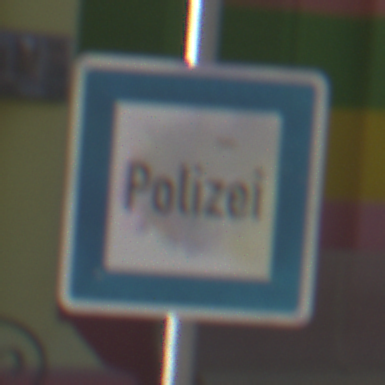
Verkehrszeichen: Polizei
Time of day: MorningAfternoon
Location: Outdoor (Special)
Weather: PartlyCloudy
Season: NotSpecified
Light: Natural